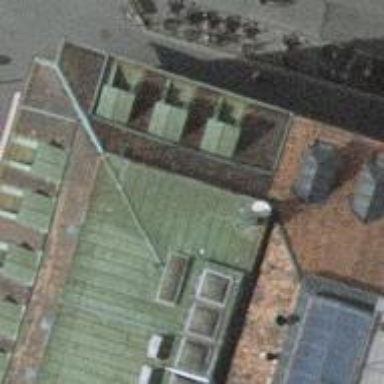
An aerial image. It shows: Cafe.